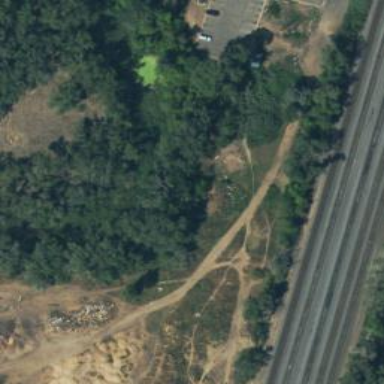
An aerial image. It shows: Disc golf course.